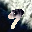
Label: 9